Question:
As you can see on the image, spotify has a modified version of facebook login.
On the spotify app shown, user can login using either facebook or spotify account.
I wonder if its only on the looks or they were using other facebook authentication process.
I also wonder and worried if spotify could get facebook password entered by the user.
What facebook authentication they were using in here?
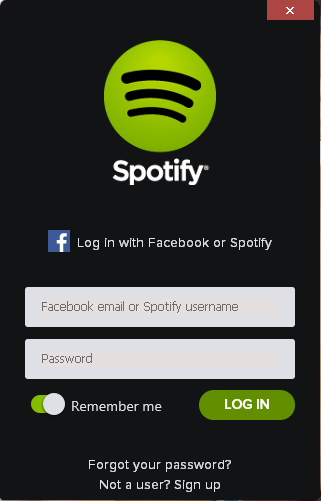
Answer: As you have noticed, Spotify is using a different Facebook login flow that is not listed anywhere in the official Facebook developer documentation. Since the Facebook password is entered into a closed source client, there is no way for you to know for sure what happens without heavy reverse engineering and debugging of the client. In that sense you should be worried. It goes against and devalues the good policy of "Please don't enter your password anywhere else". Thinking about differently, Facebook trusts this company enough to allow this. There might be a few more companies that have the ability to use this login flow, but I don't know.
I work at Spotify and was there when it was introduced (September 2011). We worked very closely with Facebook (I helped build some parts of the backend integration). It is not my favorite part of the client though. I would much prefer a standard Facebook OAuth 2 authorization flow. That was however one of the main technical problems in spring 2011 when we started to build this. We basically needed to embed a browser in the client to make it work properly or redirect the user to a browser and then back to the client again. There were also other reasons that I can't remember why we didn't do this.
Now when we have an embedded browser (since December 2011) it would be much easier to change. I believe this type of login flow will be phased out eventually.